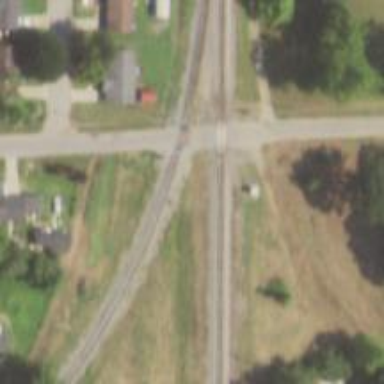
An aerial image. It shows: Level crossing along the railway.